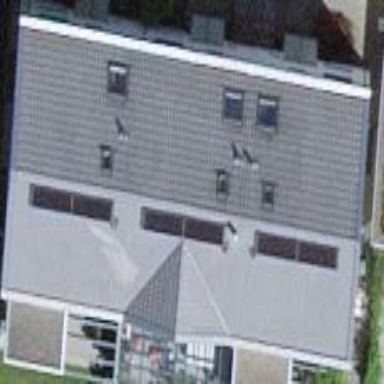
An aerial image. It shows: Terrace building.